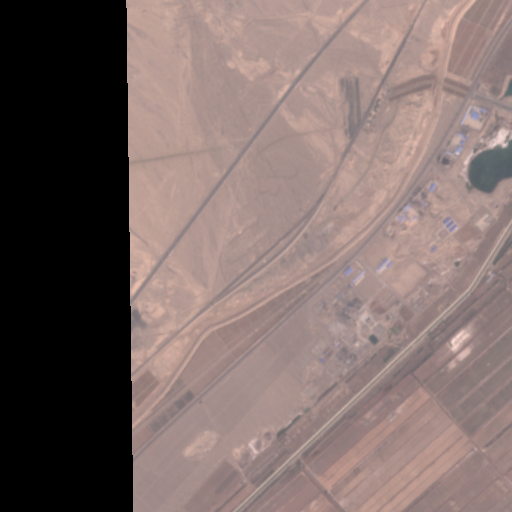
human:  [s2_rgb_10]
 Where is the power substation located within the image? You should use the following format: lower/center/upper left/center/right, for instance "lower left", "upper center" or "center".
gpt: The power substation is located in the center right of the image.
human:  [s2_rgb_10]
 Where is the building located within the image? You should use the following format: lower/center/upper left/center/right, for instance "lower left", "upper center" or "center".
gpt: There is no building in the image.